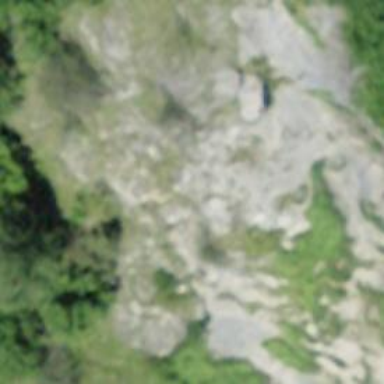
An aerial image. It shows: Cliff in nature.